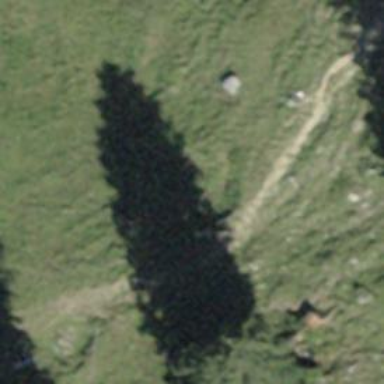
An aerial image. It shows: Path.